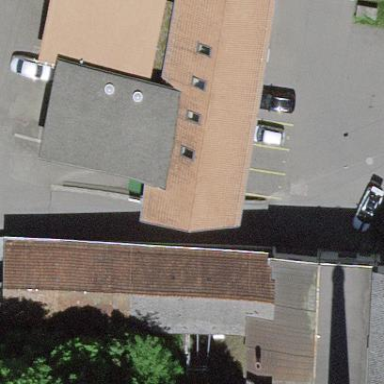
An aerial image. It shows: Commercial building.